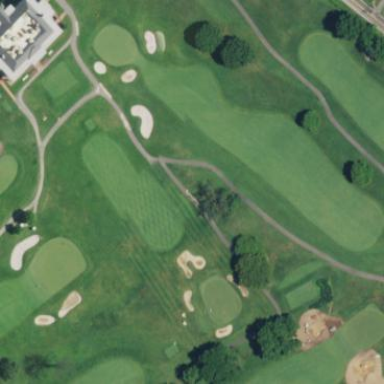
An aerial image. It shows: Grassy area designated as golf fairway.